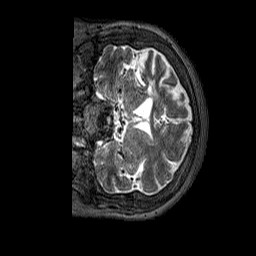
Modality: T2w
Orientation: coronal
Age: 50
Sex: female
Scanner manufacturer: siemens
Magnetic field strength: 3 T
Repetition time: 3.2 s
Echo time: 0.567 s